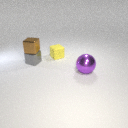
small gray metal cube below small brown metal cube